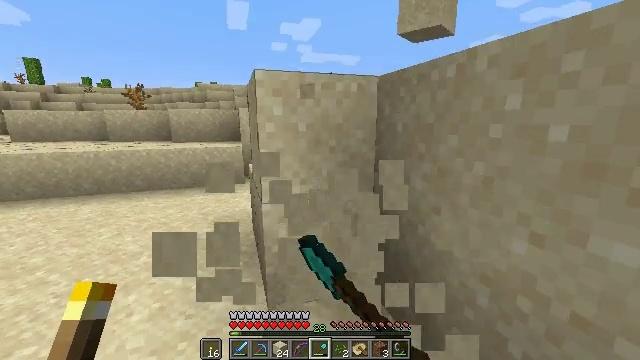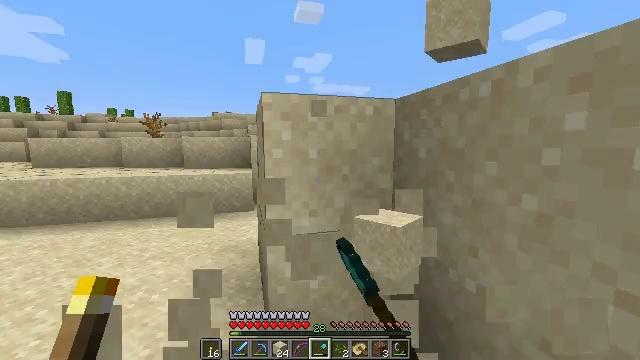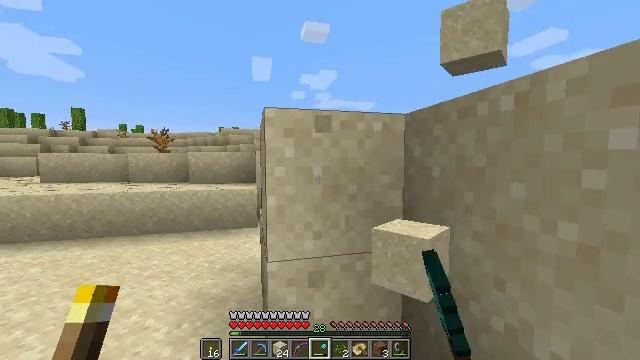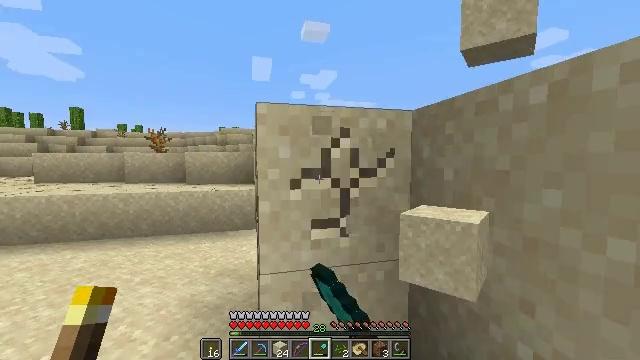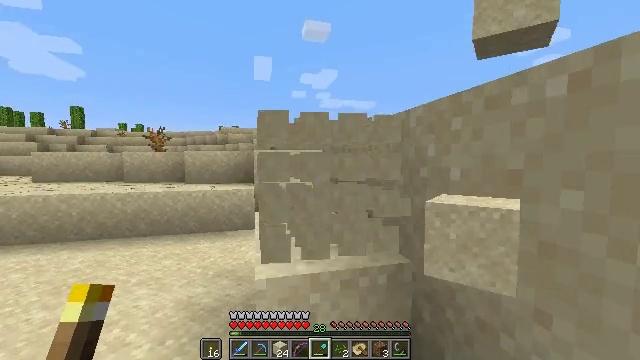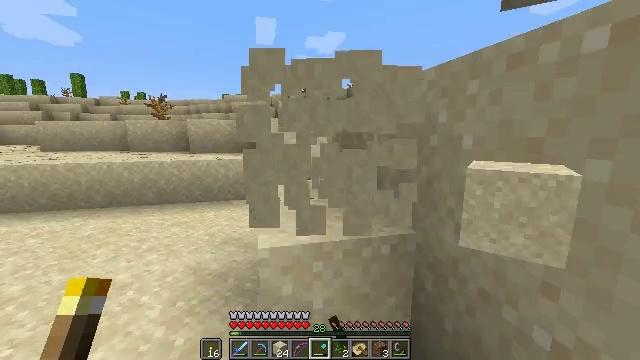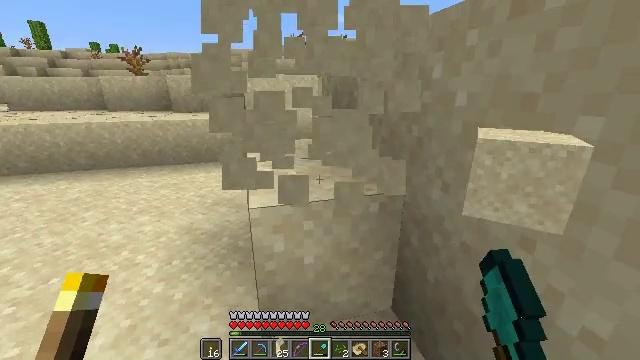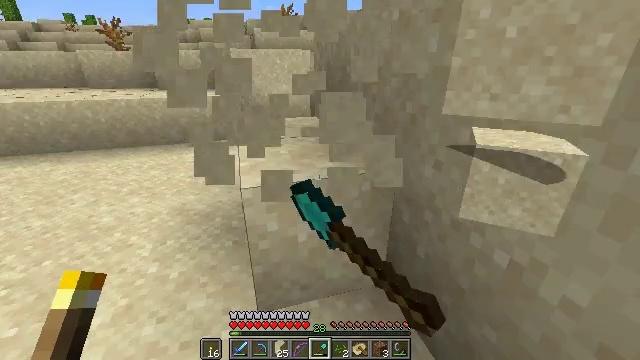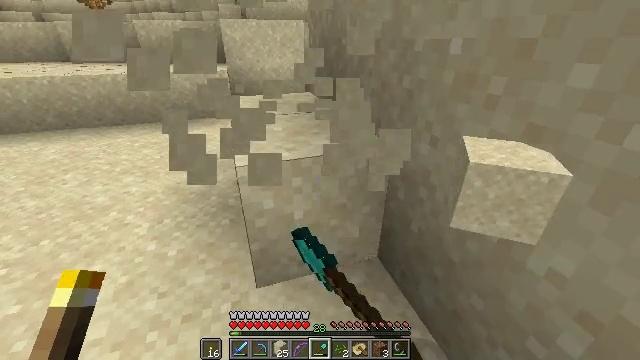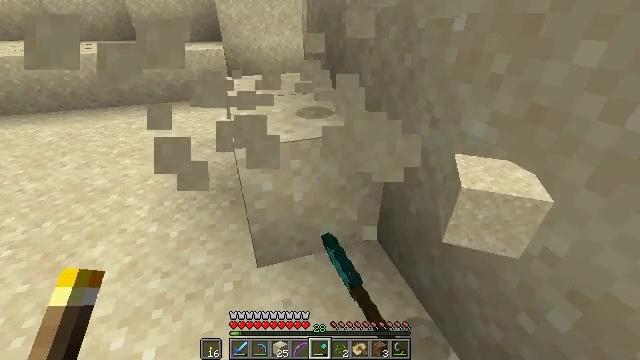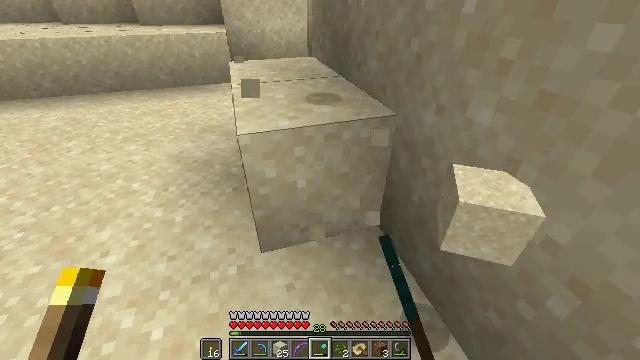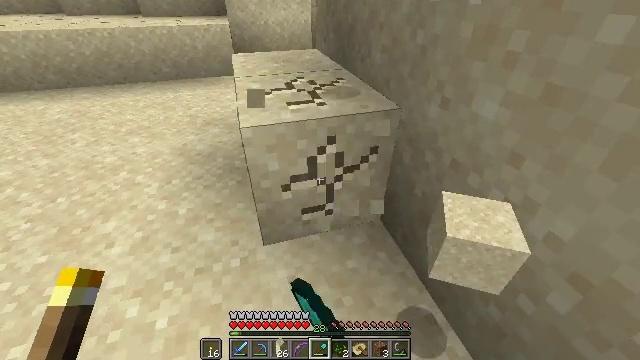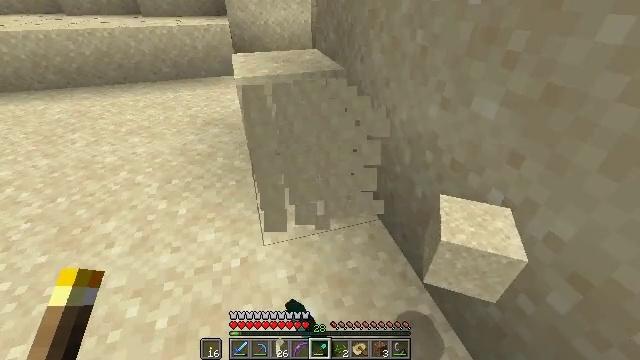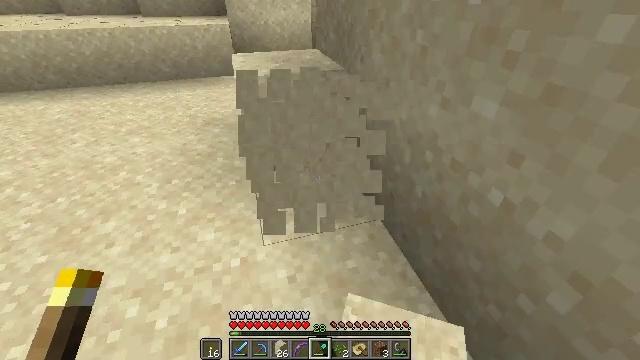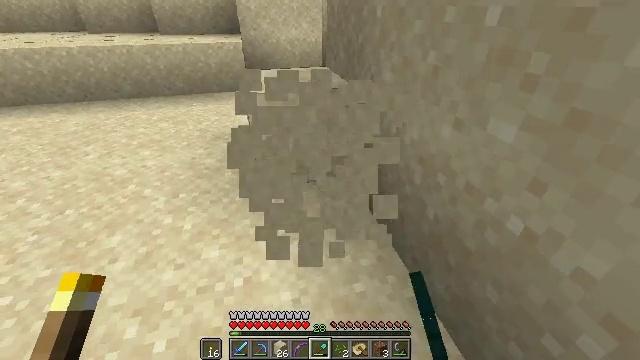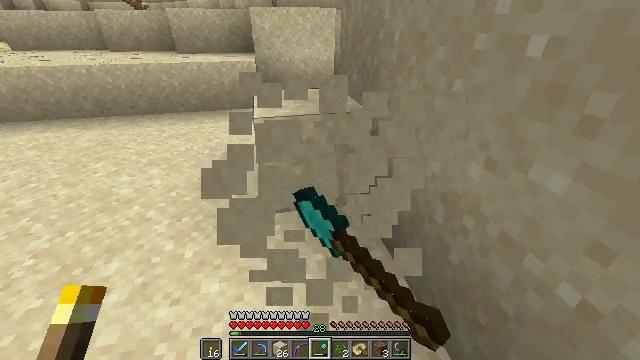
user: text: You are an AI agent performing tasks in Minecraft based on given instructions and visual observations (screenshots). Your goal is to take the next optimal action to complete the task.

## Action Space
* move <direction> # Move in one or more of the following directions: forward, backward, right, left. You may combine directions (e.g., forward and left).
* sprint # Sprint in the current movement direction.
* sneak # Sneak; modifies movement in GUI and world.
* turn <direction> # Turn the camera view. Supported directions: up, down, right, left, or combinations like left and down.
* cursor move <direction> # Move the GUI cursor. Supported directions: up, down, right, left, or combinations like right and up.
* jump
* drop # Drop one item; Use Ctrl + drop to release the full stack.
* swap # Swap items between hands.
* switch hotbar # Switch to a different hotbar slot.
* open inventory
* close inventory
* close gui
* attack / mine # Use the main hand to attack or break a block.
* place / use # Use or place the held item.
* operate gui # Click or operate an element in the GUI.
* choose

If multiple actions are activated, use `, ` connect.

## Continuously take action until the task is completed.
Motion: motion action
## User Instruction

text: Dig up some sand.
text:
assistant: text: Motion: move forward, turn left and up, attack / mine
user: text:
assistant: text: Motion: move forward, turn left and up, attack / mine
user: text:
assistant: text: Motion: attack / mine
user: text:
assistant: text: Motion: attack / mine
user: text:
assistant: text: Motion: turn left and down, attack / mine
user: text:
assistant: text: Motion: turn right and down, attack / mine
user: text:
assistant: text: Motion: turn right and down, attack / mine
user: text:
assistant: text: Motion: turn right and down, attack / mine
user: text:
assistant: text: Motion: turn down, attack / mine
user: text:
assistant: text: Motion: turn down, attack / mine
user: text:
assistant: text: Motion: turn down, attack / mine
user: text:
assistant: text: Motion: attack / mine
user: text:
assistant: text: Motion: attack / mine
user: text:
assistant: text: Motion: move forward, turn left and up, attack / mine
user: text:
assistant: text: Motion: move forward, turn left and up, attack / mine
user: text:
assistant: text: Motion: move forward, attack / mine
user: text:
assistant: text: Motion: move forward, attack / mine
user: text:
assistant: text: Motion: move forward, attack / mine
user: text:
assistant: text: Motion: attack / mine
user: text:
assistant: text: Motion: attack / mine
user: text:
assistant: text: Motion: move forward, attack / mine
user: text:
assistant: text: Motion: move forward, turn down, attack / mine
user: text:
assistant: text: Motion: move forward and move left, turn down, attack / mine
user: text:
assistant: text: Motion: move forward and move left, attack / mine
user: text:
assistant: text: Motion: attack / mine